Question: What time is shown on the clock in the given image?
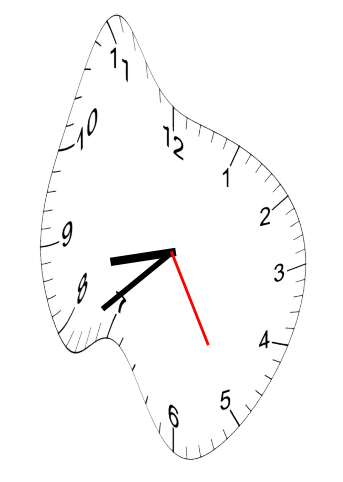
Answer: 08:38:25